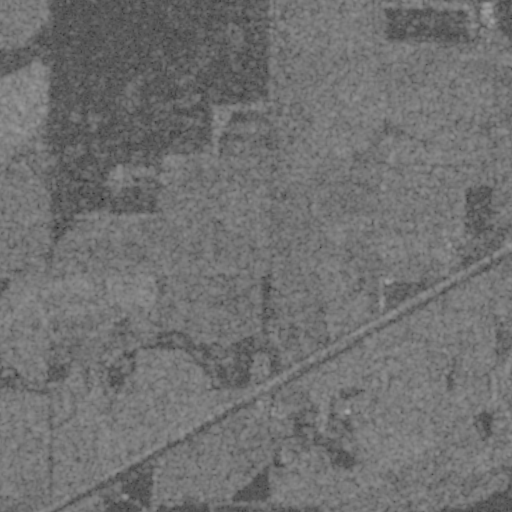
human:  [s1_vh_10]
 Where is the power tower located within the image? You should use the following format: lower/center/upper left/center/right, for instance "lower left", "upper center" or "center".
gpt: The power tower is located in the upper left of the image.
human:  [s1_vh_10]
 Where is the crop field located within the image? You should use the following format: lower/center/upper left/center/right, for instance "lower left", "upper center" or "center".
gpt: There is no crop field in the image.

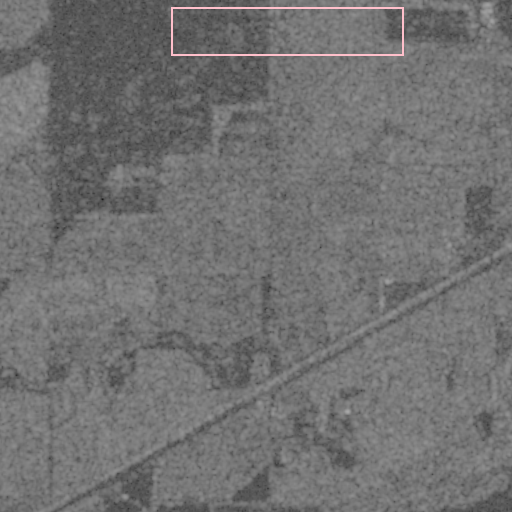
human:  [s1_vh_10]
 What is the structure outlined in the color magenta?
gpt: There is no magenta outline.
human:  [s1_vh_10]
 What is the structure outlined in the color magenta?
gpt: There is no structure outlined in magenta.